Question: So, I'm making a program, and on the program, it displays your health in this format:
'''
Health : 82/82
'''
When you take Damage, I ask the program to update the 'JLabel', and it would display that you took damage like this
'''
Health: 60/82
'''
The 'JLabel' is a public variable, and is only being created once,
'''
public JLabel UIHealth = new JLabel();
'''
and from then on is updated with the below code.
Here is the code I use to update the 'UIHealth JLabel' updating the text after an action occures:
'''
UIHealth.setText("Health: "+Health+"/"+PlayerHealthBar.getMaximum()+"");
'''
Is there a simpler way to display text that will be updated?
Does it matter that my Frame and ALL panels are set to be transparent to see the image behind it that acts as a HUD?
Here is the code I applied to everything that is transparent, but still interactive.
'''
public Color Clear = new Color(0,0,0,0);
'''
and I would of course call 'Clear' when using the '.setBackground' component.
here is an image of after taking a bit of damage (4-5 hits) looks on the UI. (Take note of how the text just stacks on top of itself)

Thanks in advance for all your time.
Please let me know and ask me if something seems unclear, or you need other snippets of my program.
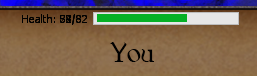
Answer: You have a 'JPanel' that you are adding your label to. You need to call 'myPanel.setOpaque(false);' after creating it.